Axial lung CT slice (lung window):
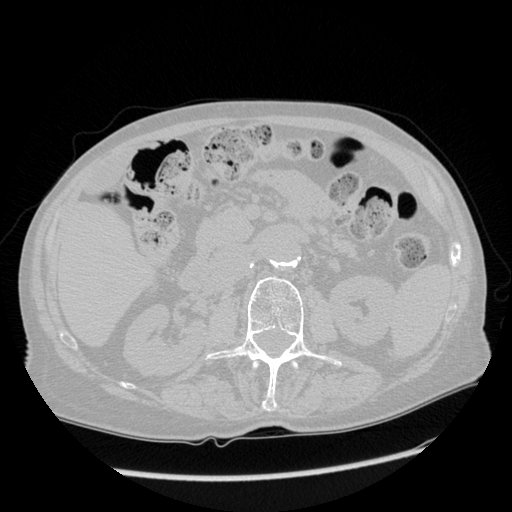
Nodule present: no